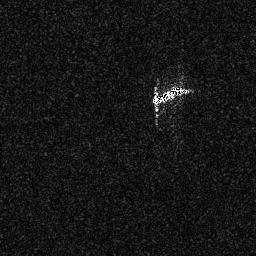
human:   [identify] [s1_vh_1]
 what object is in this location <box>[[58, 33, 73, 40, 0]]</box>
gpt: <ref>1 medium ship at the center</ref>